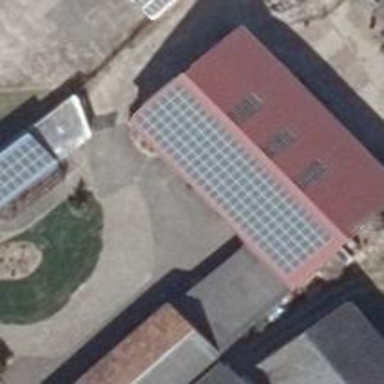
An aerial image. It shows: Solar photovoltaic panel generator producing electricity in small installation.